Aerial crown-view tile of a tropical tree (Barro Colorado Island, Panama), acquired 20240918:
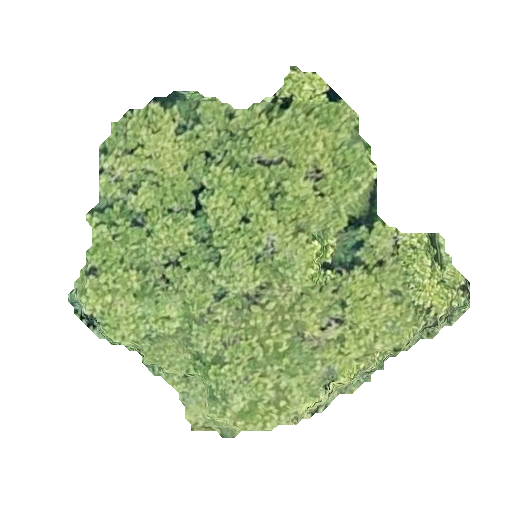
Species: Anacardium excelsum
GBIF accepted scientific name: Anacardium excelsum
Crown area: 145.786 m²